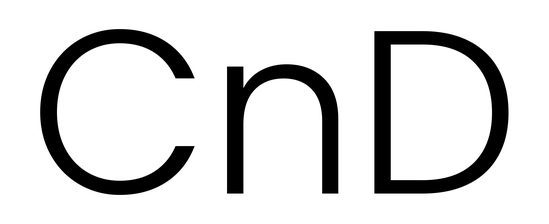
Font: Poppins-Light